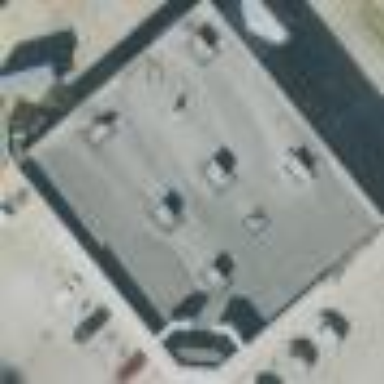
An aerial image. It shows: Building that is pharmacy providing healthcare services.